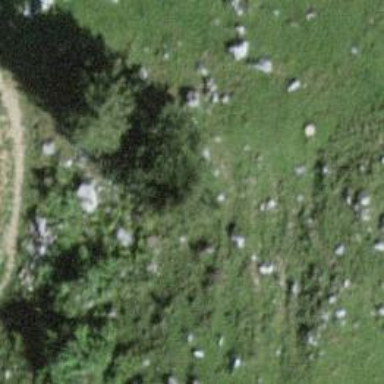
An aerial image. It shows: Evergreen tree with needle-leaved leaves.